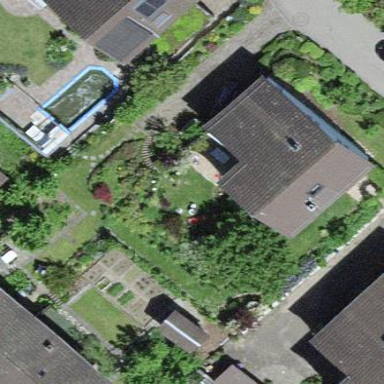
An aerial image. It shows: Simple and straightforward house.